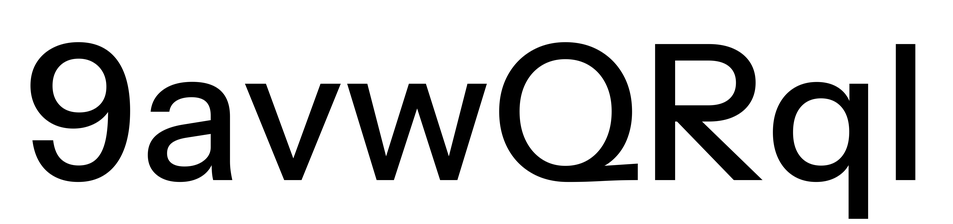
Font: InstrumentSans_Medium